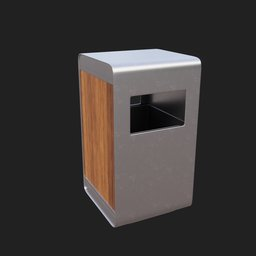
Label: tools